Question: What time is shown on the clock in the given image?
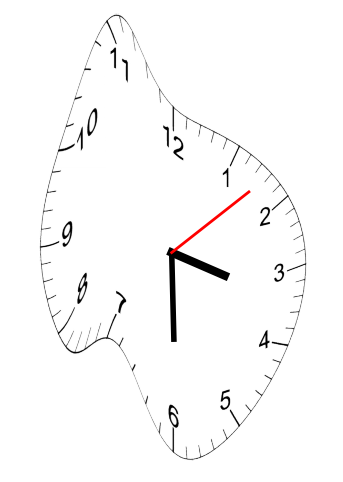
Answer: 03:30:08